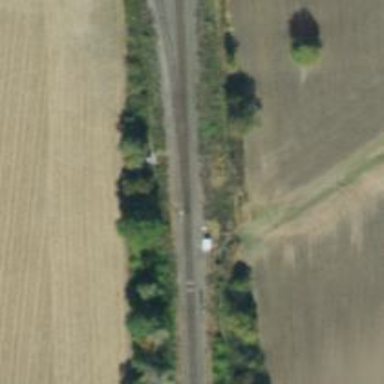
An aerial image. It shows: Railway spur junction.